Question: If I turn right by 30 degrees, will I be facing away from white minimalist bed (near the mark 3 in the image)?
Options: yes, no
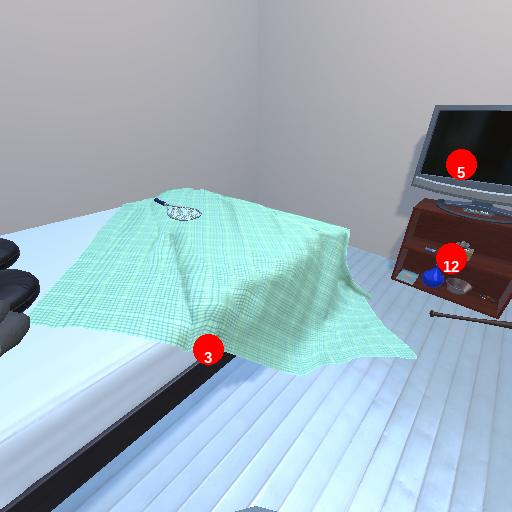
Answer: yes